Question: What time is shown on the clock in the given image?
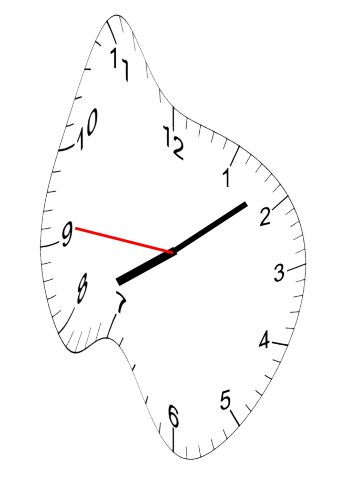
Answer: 08:08:46